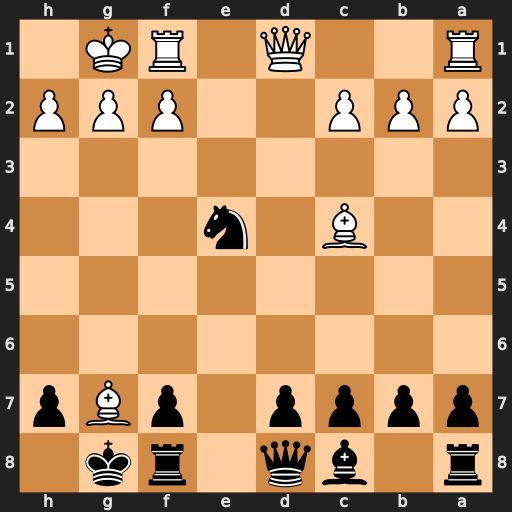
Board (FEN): r1bq1rk1/pppp1pBp/8/8/2B1n3/8/PPP2PPP/R2Q1RK1
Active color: b
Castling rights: -
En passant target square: -
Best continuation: Kxg7 Qg4+ Ng5